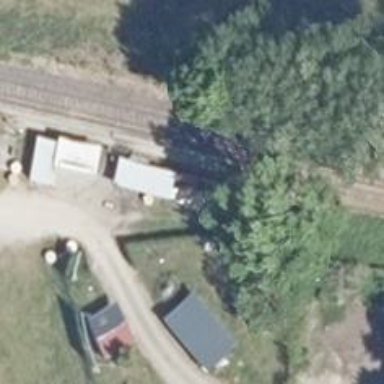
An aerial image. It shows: Railway halt station for public transport.